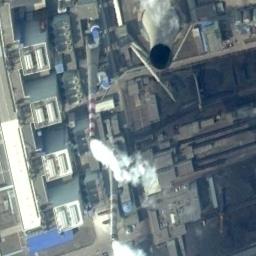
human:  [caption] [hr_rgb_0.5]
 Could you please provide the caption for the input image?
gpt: Here are three thermal power stations, two of which are emitting smoke .

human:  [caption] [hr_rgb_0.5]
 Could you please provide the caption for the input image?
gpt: There are many buildings next to the thermal power station .

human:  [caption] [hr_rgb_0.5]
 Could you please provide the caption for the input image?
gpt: In the thermal power plant there are workshops and machinery, A cooling tower and two smoking chimneys .

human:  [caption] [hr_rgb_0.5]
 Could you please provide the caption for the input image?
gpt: The thermal power station is next to some buildings with white mist above .

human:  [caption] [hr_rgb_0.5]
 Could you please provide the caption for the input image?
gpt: There are some buildings and three chimneys on the thermal power station .